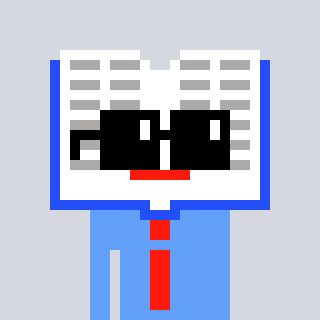
a pixel art character with square black sunglasses, a dictionary-shaped head and a blue-colored body on a cool background